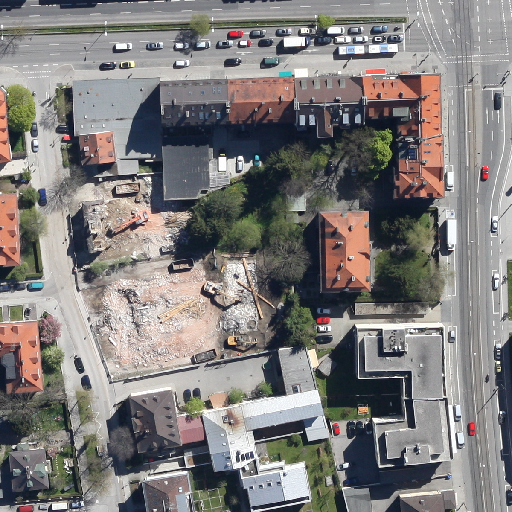
Referring expression: paved road